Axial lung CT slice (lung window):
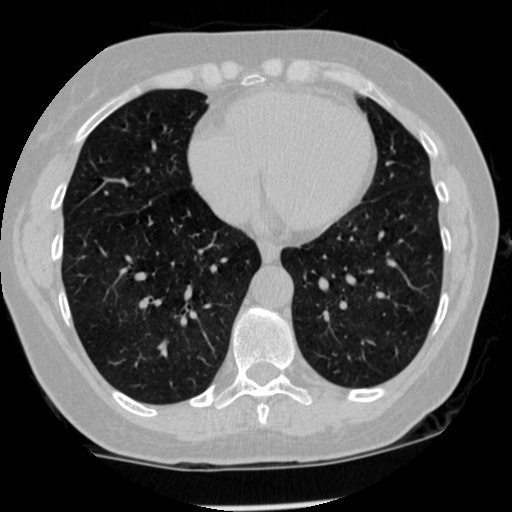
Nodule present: yes
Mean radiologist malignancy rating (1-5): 3